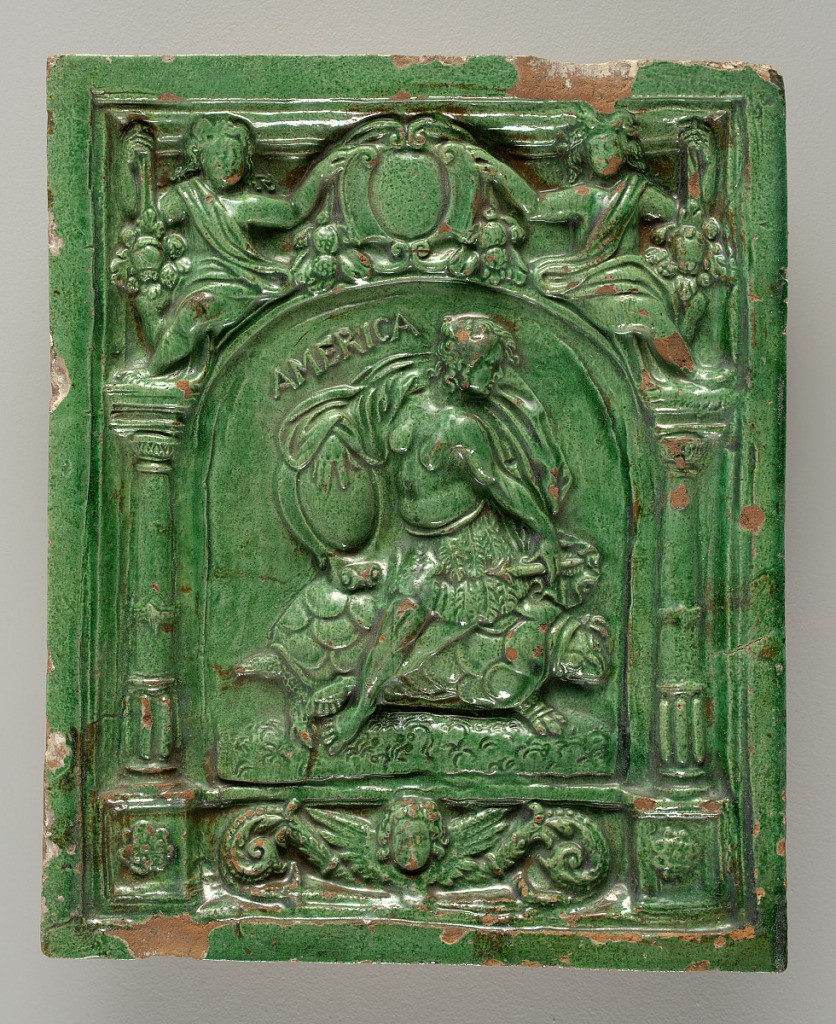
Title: Allegory of America
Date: late 17th century
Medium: Glazed earthenware
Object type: Stove tile
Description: Under an arch supported by columns is a female figure in feather skirt, holding shield and arrow, seated on a tortoise; crested with shield and two figures.